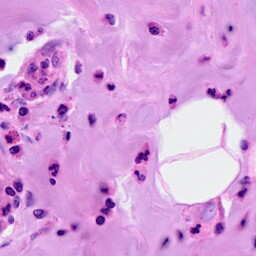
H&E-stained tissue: Breast